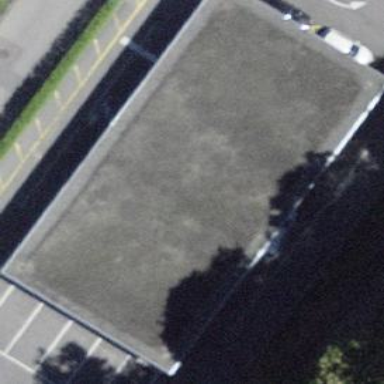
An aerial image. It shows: Building designated as recycling center.